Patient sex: M
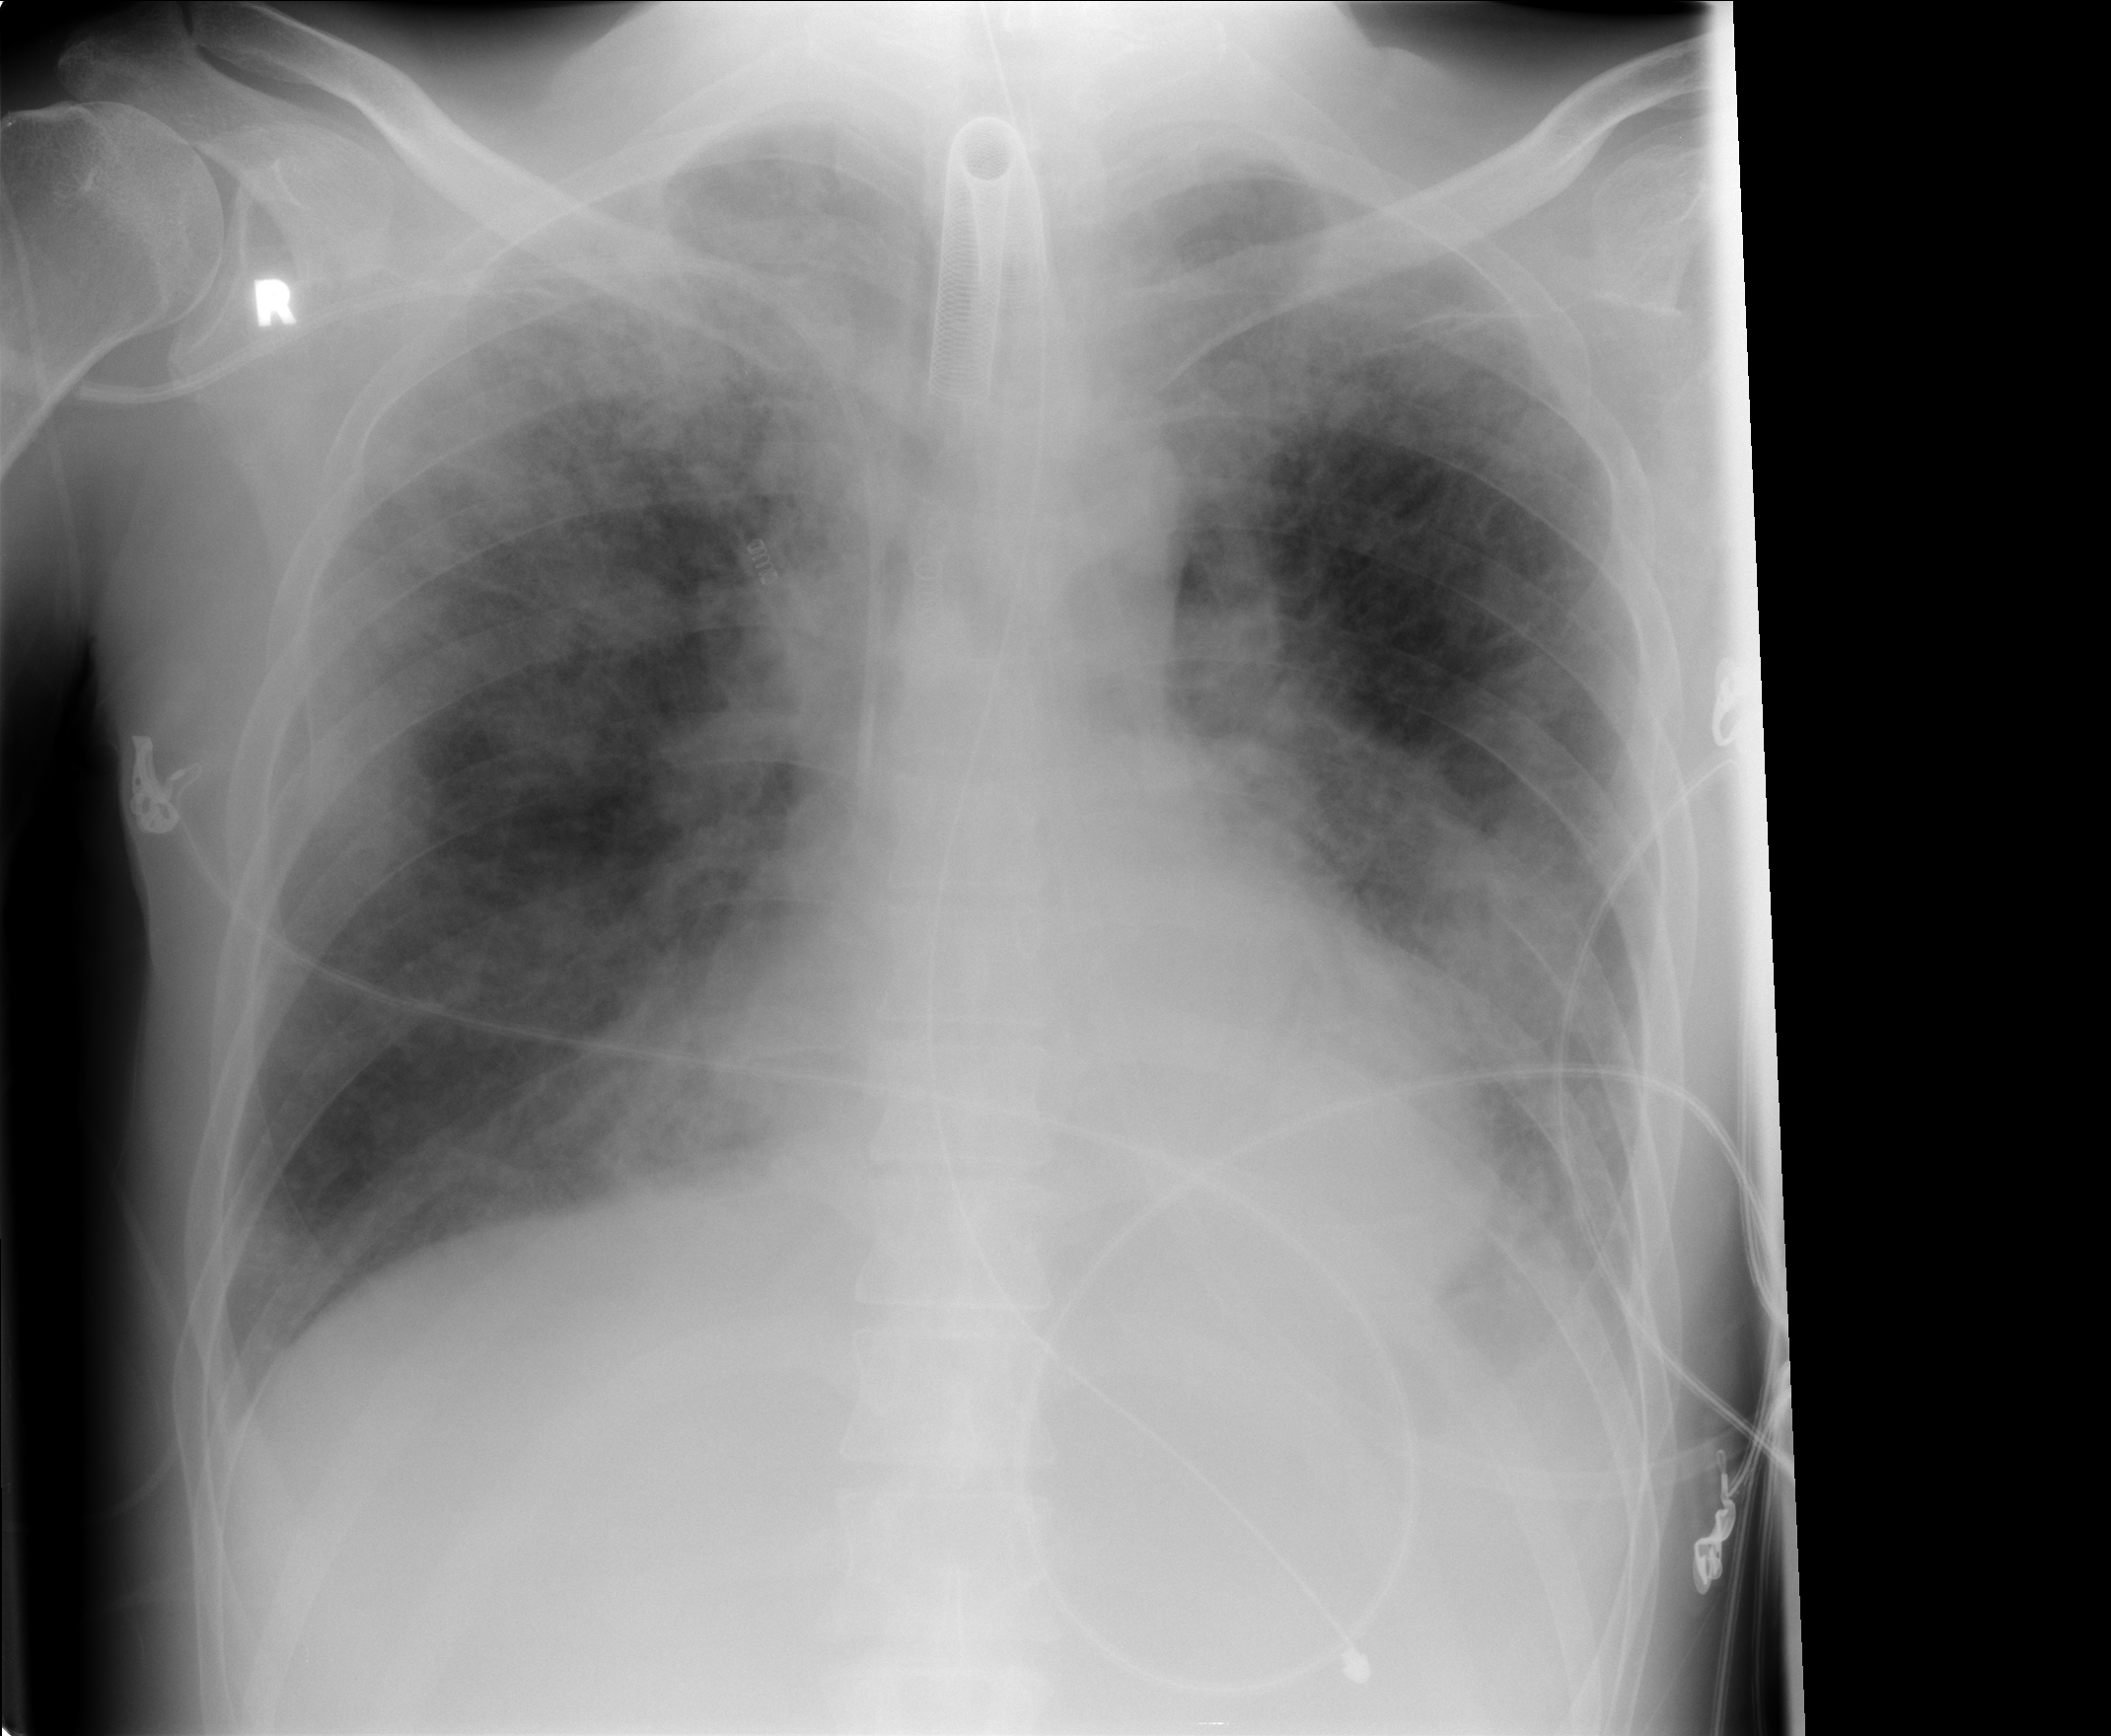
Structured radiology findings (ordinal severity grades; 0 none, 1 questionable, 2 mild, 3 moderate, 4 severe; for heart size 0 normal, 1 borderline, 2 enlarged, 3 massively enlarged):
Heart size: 0
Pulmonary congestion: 2
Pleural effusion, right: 0
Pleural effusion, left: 2
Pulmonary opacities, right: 2
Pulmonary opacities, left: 3
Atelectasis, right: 2
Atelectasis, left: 2